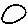
Label: circle